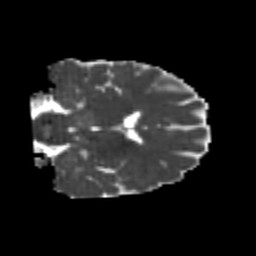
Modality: MD
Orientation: coronal
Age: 22
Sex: female
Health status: healthy
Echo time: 0.074 s